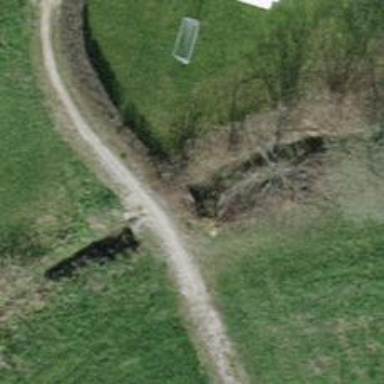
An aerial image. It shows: Culvert tunnel.